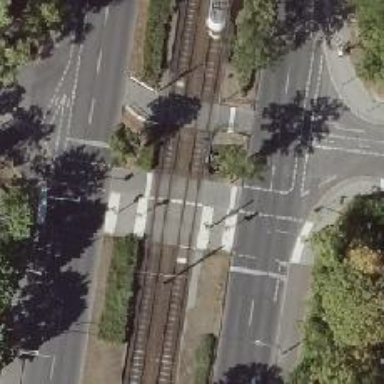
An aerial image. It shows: Cycleway with asphalt surface. There is crossing with traffic signals and crossing island.